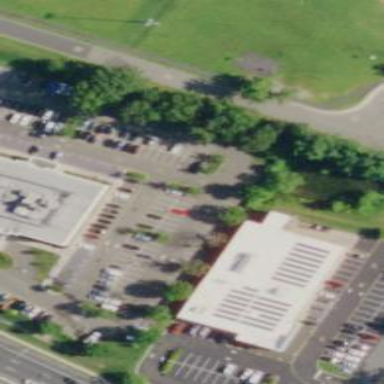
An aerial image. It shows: White flat-roofed retail building housing supermarket.